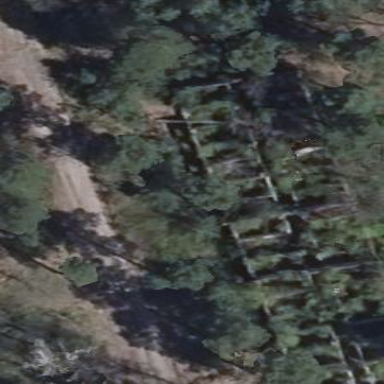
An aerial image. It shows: Mainly ruinous historic ruins.